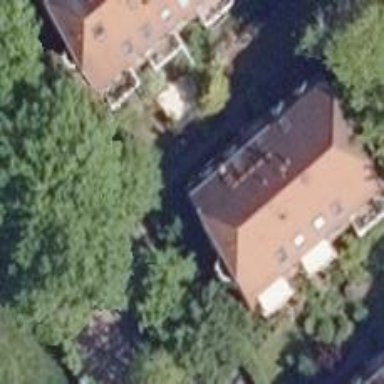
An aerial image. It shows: Residential building with gambrel roof shape.